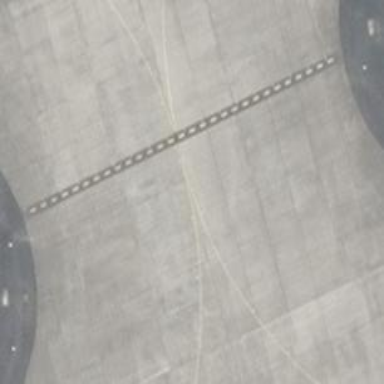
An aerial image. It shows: Concrete taxiway at the airport.